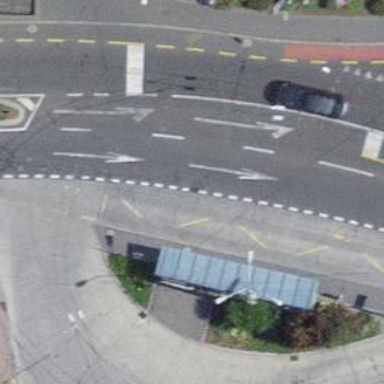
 and it is designated for public transport services."